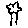
Label: tree